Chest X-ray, PA view. Patient: 24 years old, sex M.
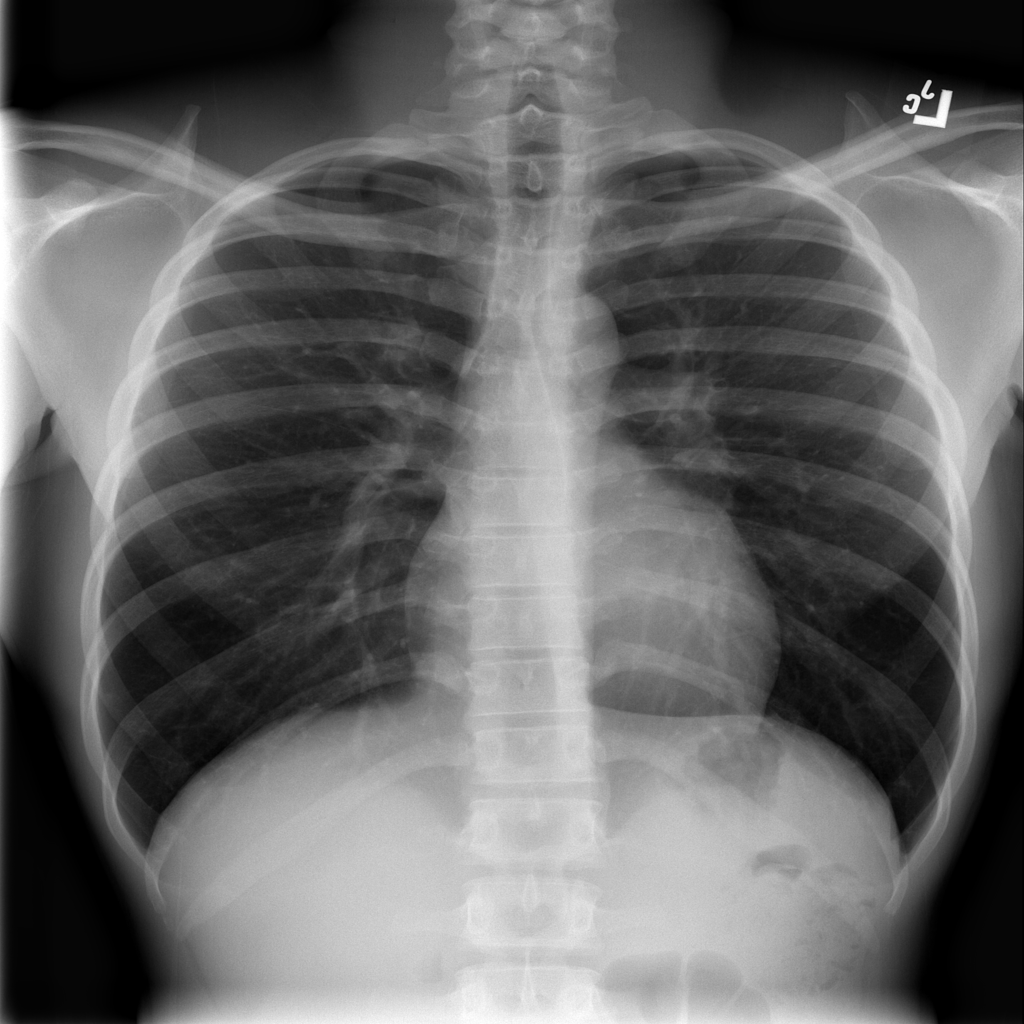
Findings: No Finding